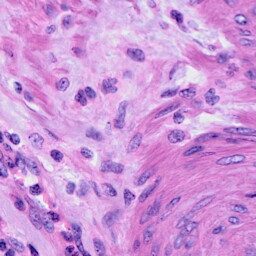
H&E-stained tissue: Cervix